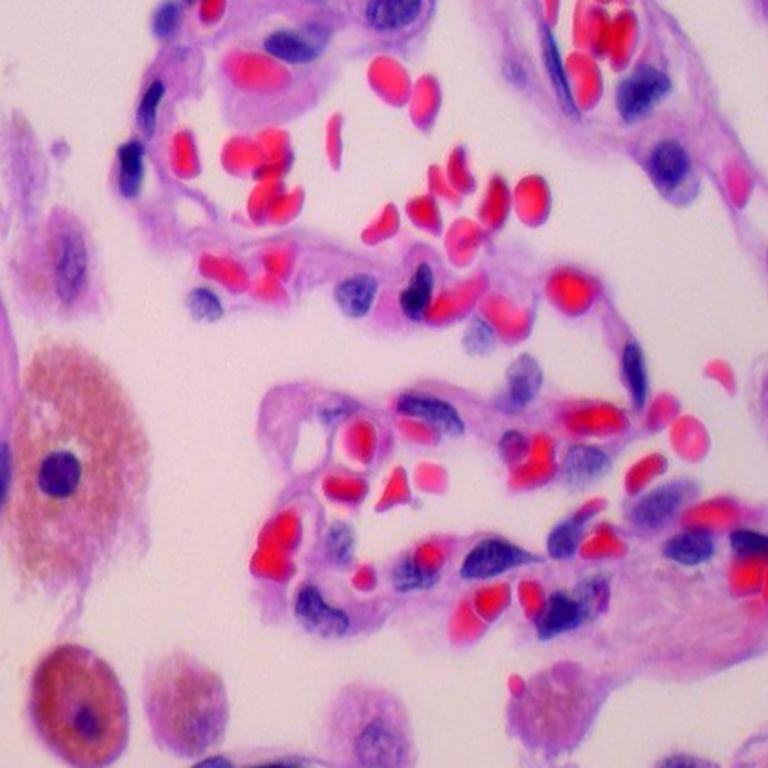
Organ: lung
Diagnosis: benign